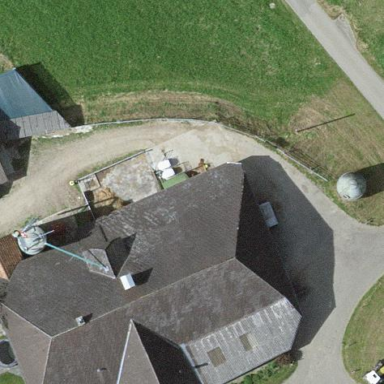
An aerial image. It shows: Farm building.